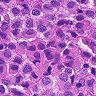
Metastatic tissue present: yes